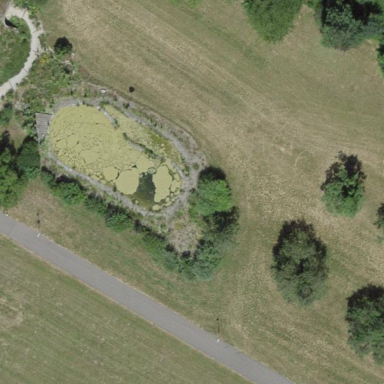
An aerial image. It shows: Pond surrounded by natural water.